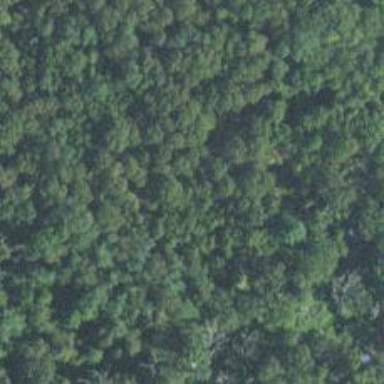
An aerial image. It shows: Mixed woodland area with various types of leaves.